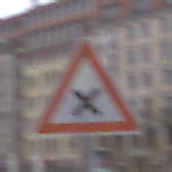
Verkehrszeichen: KreuzungOderEinmuendung
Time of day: Midday
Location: Outdoor (Urban)
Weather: Overcast
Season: NotSpecified
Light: Natural